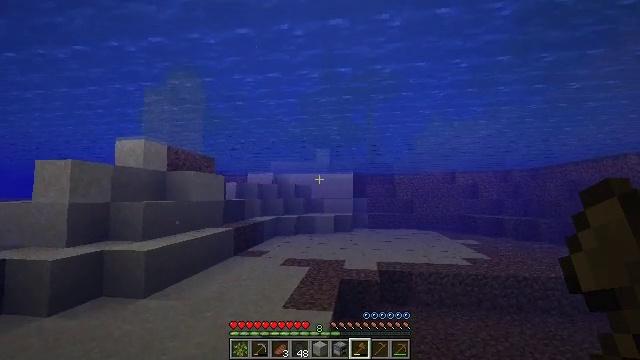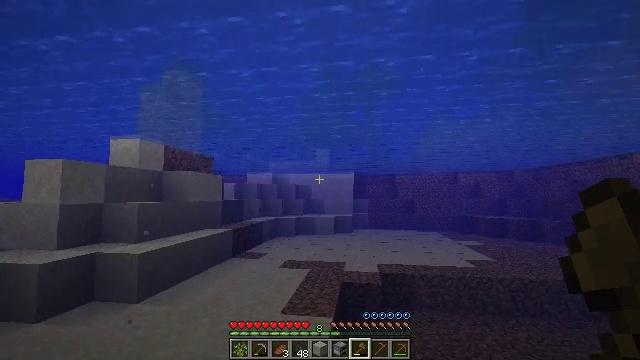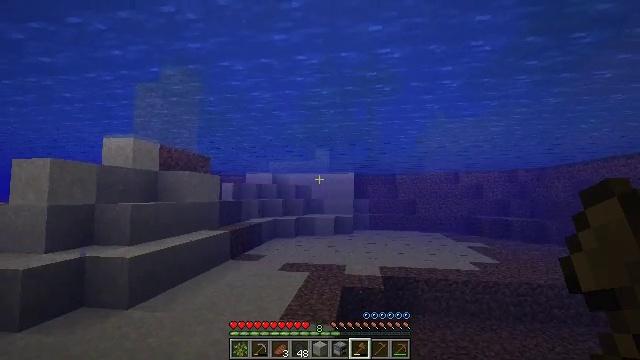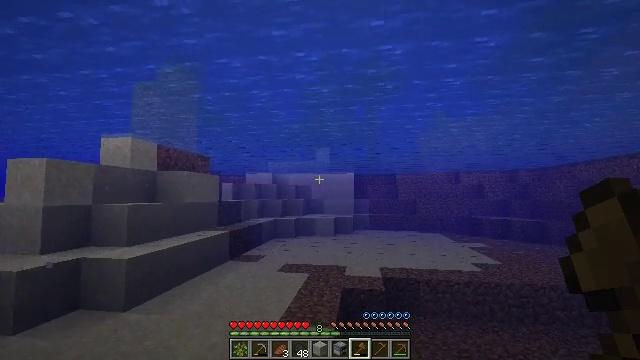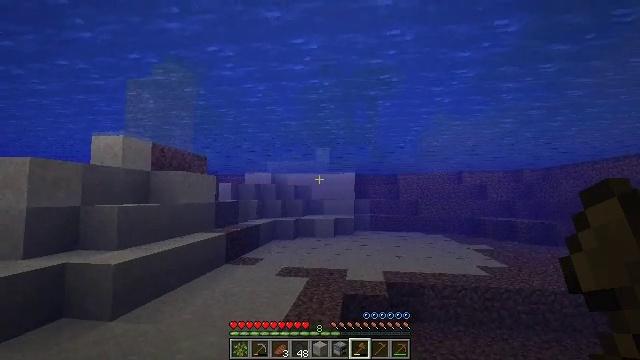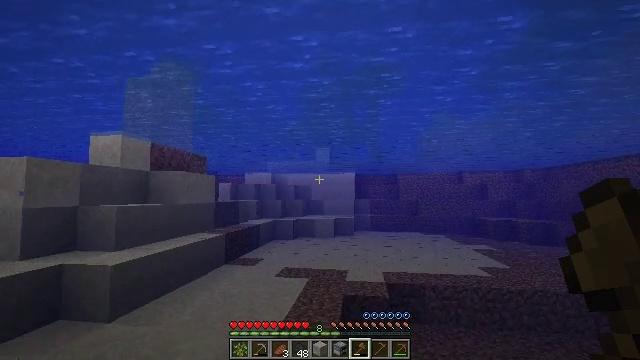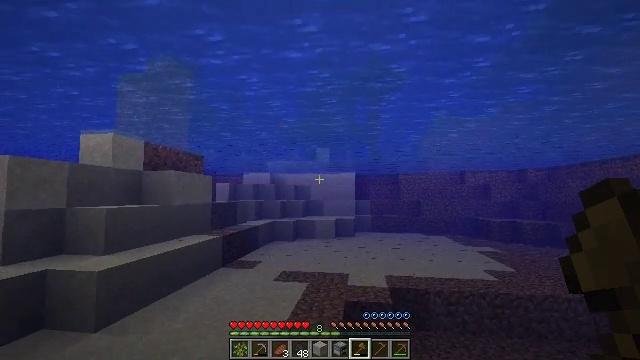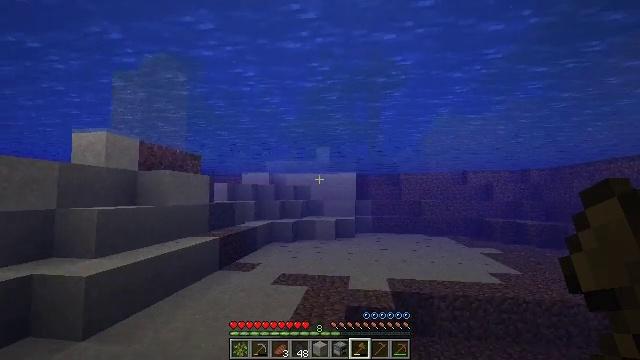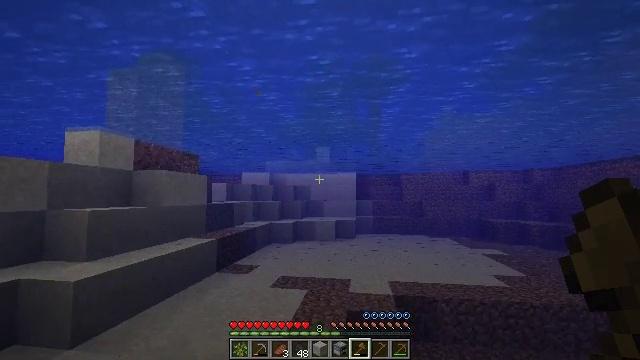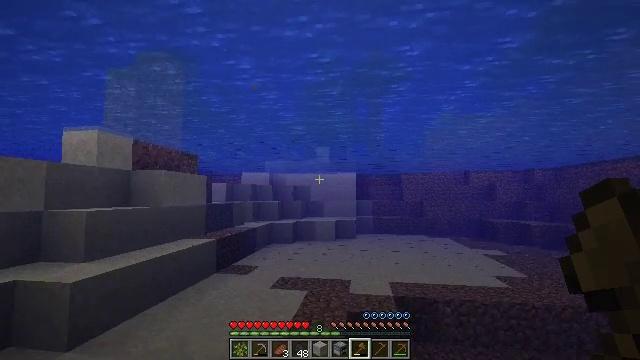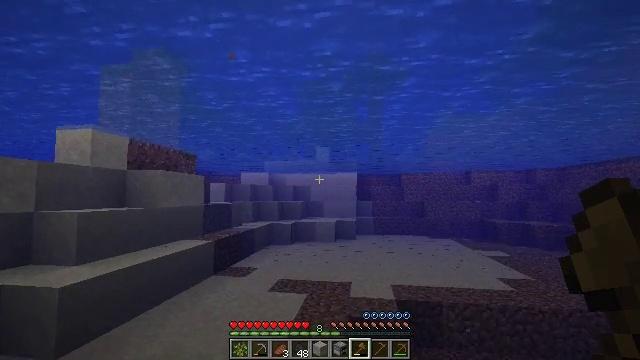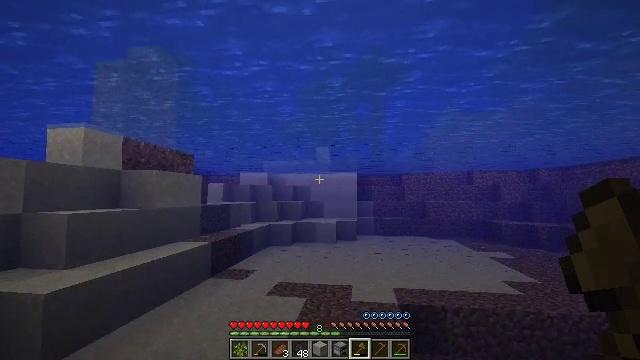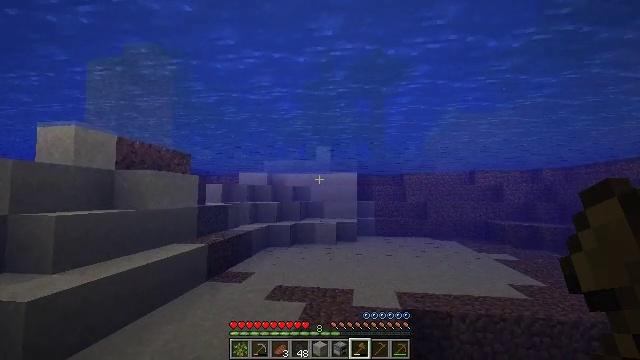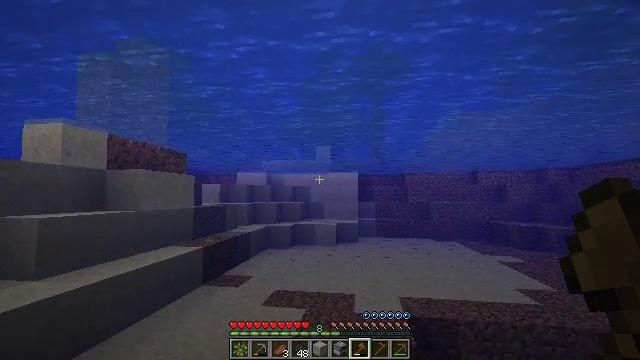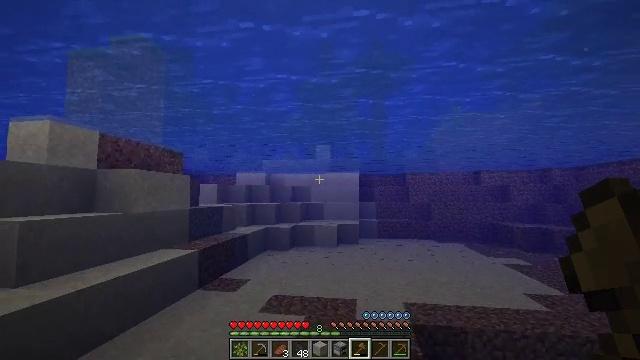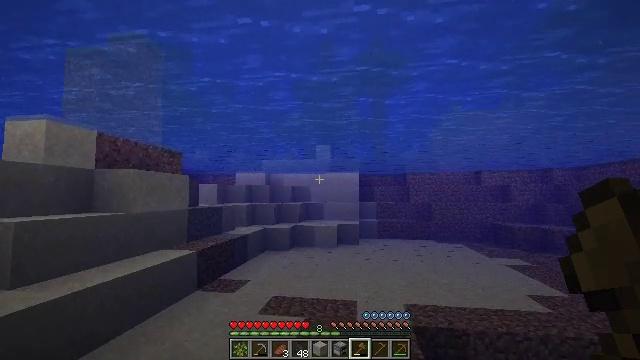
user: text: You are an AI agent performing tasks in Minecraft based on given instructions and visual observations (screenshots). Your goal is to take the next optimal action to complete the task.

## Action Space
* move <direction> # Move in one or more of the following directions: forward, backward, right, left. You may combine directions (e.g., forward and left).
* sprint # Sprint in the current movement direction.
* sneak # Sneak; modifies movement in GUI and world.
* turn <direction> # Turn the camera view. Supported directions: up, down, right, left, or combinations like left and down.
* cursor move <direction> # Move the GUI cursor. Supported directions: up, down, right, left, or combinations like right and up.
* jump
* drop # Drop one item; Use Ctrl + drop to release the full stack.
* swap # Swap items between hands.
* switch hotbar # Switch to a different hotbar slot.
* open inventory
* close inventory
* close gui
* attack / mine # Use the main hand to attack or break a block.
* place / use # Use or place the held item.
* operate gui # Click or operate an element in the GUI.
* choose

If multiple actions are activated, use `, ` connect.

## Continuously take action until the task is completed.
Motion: motion action
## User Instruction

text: Gather materials from the sweet berry bush.
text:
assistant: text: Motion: move forward
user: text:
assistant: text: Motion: move forward
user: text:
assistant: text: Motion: move forward
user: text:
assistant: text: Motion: move forward
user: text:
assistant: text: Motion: move forward
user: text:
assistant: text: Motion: move forward
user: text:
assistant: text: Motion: move forward
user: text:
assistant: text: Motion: move forward
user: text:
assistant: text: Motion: move forward
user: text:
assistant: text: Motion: move forward
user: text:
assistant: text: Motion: move forward
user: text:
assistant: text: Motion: move forward
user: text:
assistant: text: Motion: move forward
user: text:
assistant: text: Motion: move forward
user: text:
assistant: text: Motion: move forward
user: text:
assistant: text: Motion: move forward
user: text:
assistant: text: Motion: move forward
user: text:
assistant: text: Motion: move forward
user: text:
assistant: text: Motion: move forward
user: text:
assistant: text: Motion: move forward
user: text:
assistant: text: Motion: move forward
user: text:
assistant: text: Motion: move forward
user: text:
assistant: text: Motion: move forward
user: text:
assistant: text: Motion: move forward
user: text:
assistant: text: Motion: move forward
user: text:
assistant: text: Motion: move forward
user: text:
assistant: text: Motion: move forward
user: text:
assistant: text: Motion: move forward
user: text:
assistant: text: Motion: move forward
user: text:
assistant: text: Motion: move forward